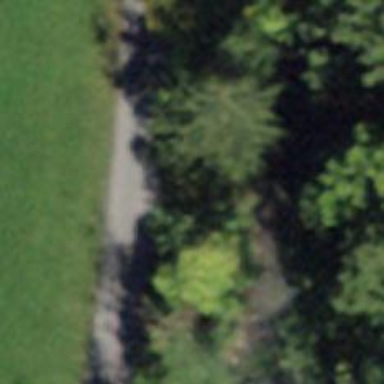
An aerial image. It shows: Bench.